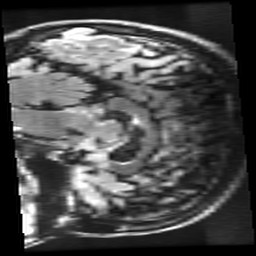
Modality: FLAIR
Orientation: sagittal
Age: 27
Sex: female
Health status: healthy
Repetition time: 12 s
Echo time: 0.09782 s